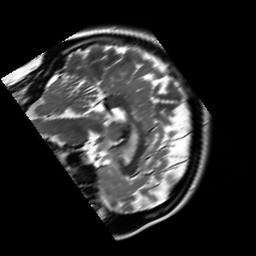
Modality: T2w
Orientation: sagittal
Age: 23
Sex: female
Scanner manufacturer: siemens
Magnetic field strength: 3 T
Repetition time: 7 s
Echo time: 0.09 s